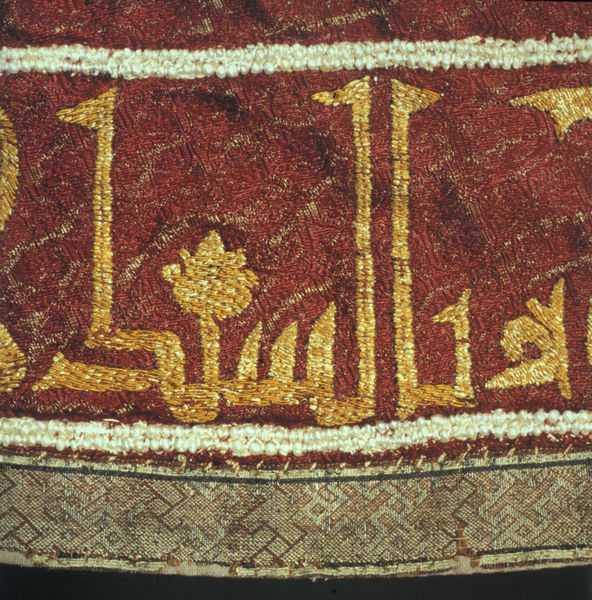
Titel: Mantel Rogers II. von Sizilien (Detail)
Standort: Wien
Institution: Kunsthistorisches Museum
Schlagwörter: baum, dunkel, wasser, weiß, fluss, gelb, grün, ocker, ausschnitt, blume, braun, bunt, grau, hell, kariert, orange, schwarz, zeichen, rot, tiere, tuch, beige, muster, ornament, teppich, alt, band, kleidung, rahmen, silber, bestickt, gold, mantel, stickerei, stoff, decke, saum, borte, schrift, segel, linien, rand, bordüre, detail, ornamente, verzierung, streifen, palme, faden, schriftzeichen, naht, foto, fotografie, kante, orient, orientalisch, gewirkt, photo, geometrisch, arabisch, antik, gewebe, borde, stiche, textil, wandbehang, gewebt, webteppich, arabien, islam, weben, abbildung, purpur, krönungsmantel, weberei, kalligraphie, islamische kunst, koran, sure, kufi, allah, gebetsteppich, mohammed, syrien, gespinst, tibet, immer noch nicht, klappt es wieder nicht, nepal, teppich rot, parament, einheiten, goldbrokat, islam. schriftzeichen, teppich koran, klosterstickerei, aussch itt, webetechnik